Field crop: maize
Growth stage: 2
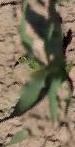
Species: maize